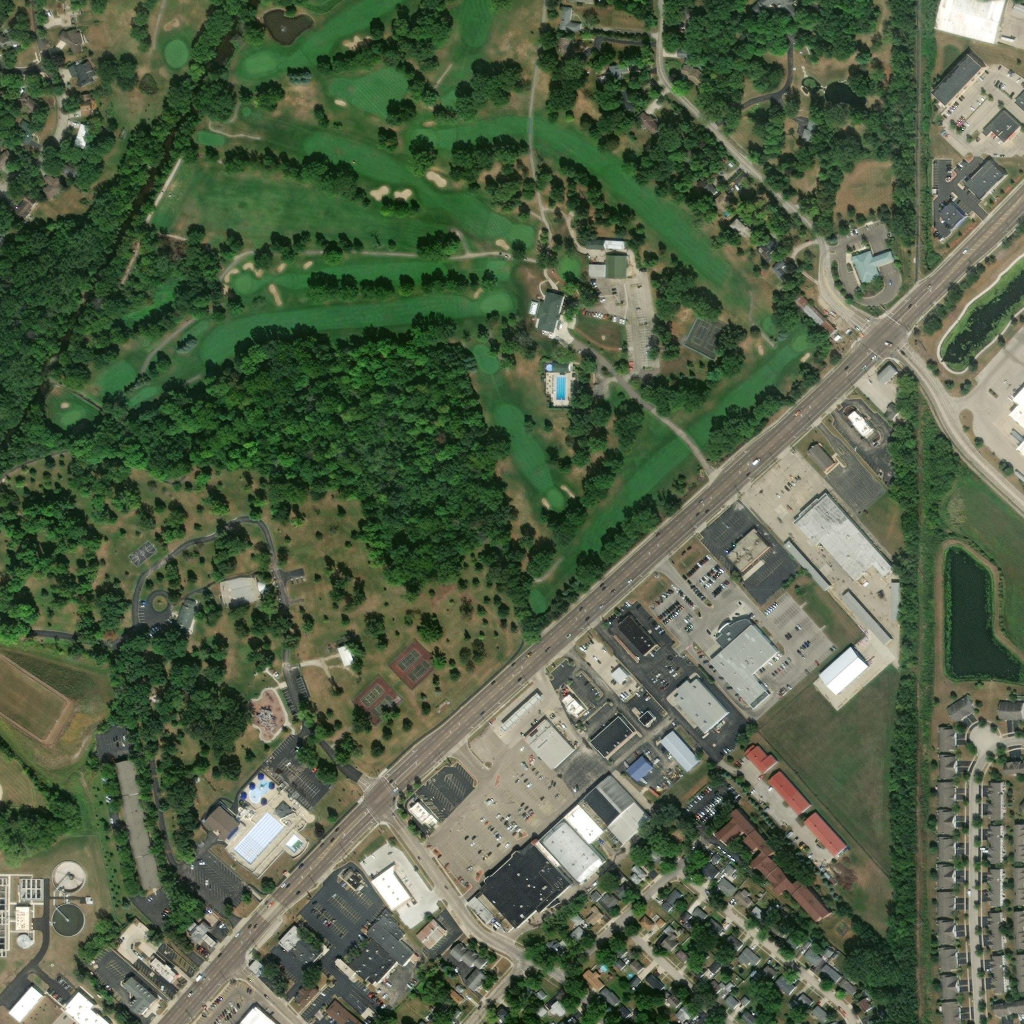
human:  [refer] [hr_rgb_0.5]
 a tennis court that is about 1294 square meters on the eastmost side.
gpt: <box>[[66, 30, 71, 35, 0]]</box>